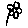
Label: flower